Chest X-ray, PA view. Patient: 61 years old, sex F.
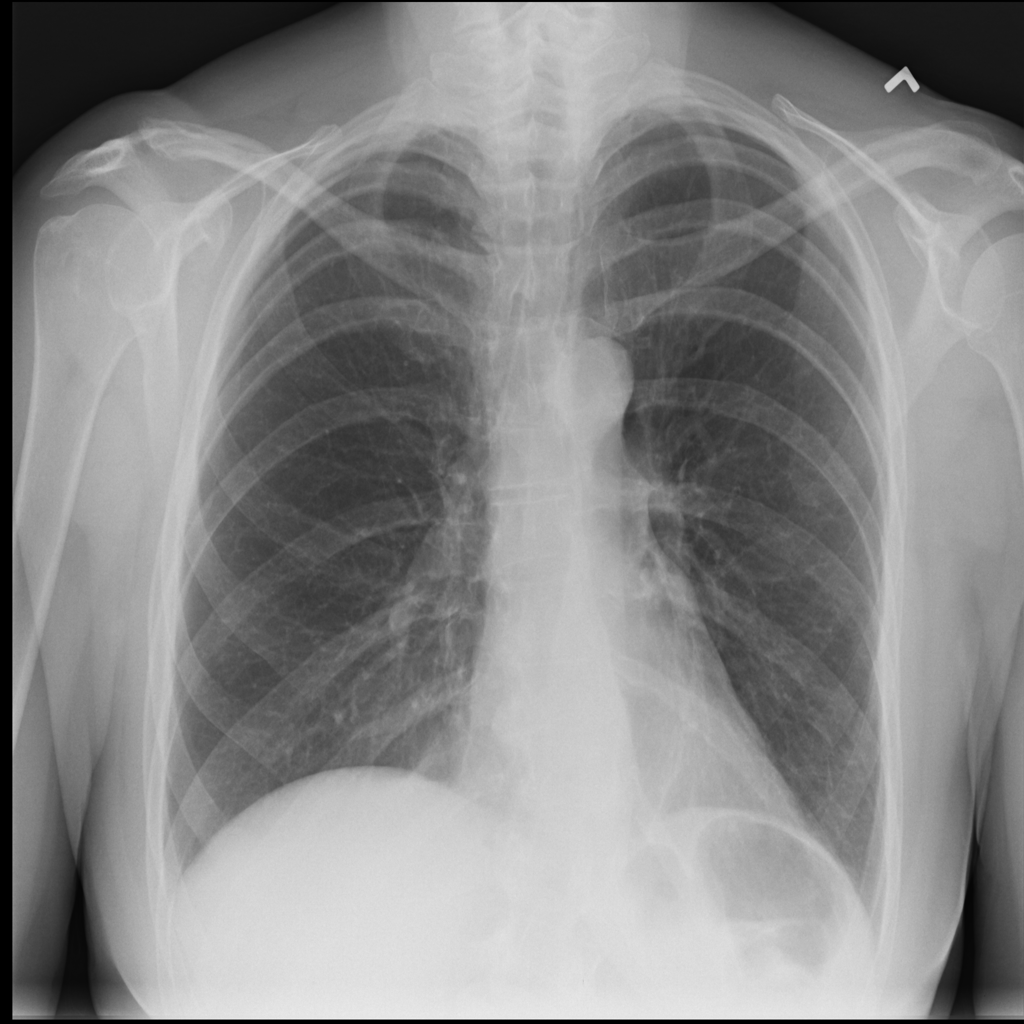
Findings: No Finding